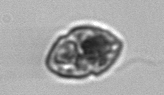
Label: Gyrodinium